Interaction volume radius: 10 \u00c5
Interaction volume height: 20 \u00c5
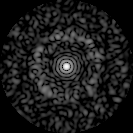
Disorder parameter: 0.8237